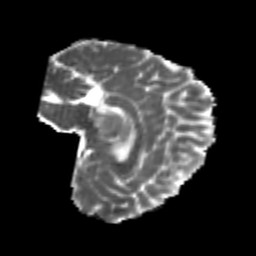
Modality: MD
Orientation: sagittal
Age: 22
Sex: female
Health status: healthy
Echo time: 0.074 s